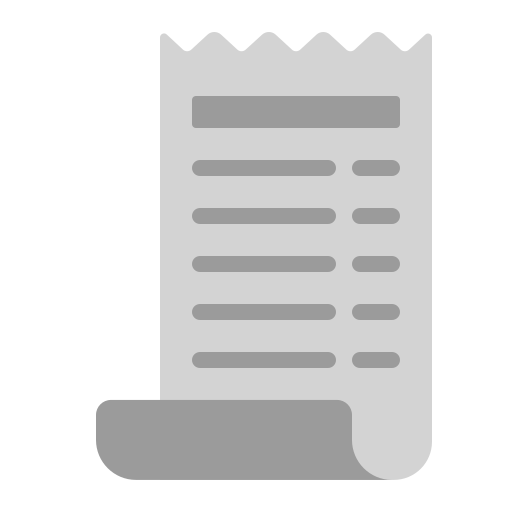
receipt flat